Question: I would like to use Pagination to show a table page wise. This works in principle but I would like to add additional controls that are in the same line as the default pagination navigation:
- - - - -
I am able to customize the page above the pagination control with the method setPageFactory() but I am not able to customize the navigation control itself. How to do that? If I add my additional controls above or below the default navigation I waste some space:

Related article:
<URL>
Filed an <URL>
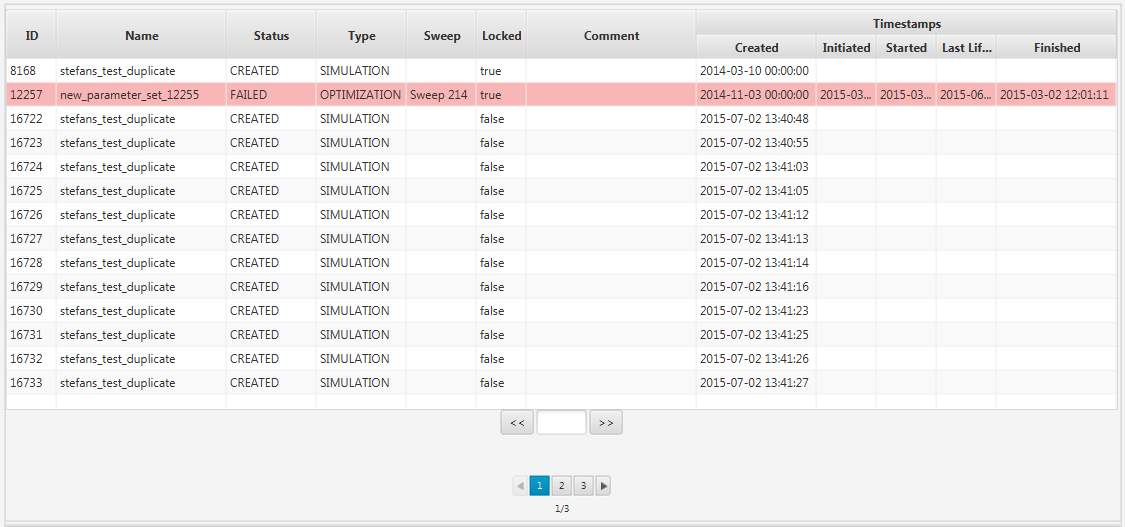
Answer: Custom navigation controls are not supported. While waiting for <URL> public api.
The basic idea is to insert additional nodes into core navigation control, which obviously implies relying on implementation details (dont, dont, dont :-). We do so on-the-fly at instantiation and whenever the next button is inserted again - core clears out all its children quite often during layout and state changes on the pagination. This involves:
- - -
Code example for a custom skin, here simply two button for first/last:
'''
public static class CustomPaginationSkin extends PaginationSkin {
private HBox controlBox;
private Button prev;
private Button next;
private Button first;
private Button last;
private void patchNavigation() {
Pagination pagination = getSkinnable();
Node control = pagination.lookup(".control-box");
if (!(control instanceof HBox))
return;
controlBox = (HBox) control;
prev = (Button) controlBox.getChildren().get(0);
next = (Button) controlBox.getChildren().get(controlBox.getChildren().size() - 1);
first = new Button("A");
first.setOnAction(e -> {
pagination.setCurrentPageIndex(0);
});
first.disableProperty().bind(
pagination.currentPageIndexProperty().isEqualTo(0));
last = new Button("Z");
last.setOnAction(e -> {
pagination.setCurrentPageIndex(pagination.getPageCount());
});
last.disableProperty().bind(
pagination.currentPageIndexProperty().isEqualTo(
pagination.getPageCount() - 1));
ListChangeListener childrenListener = c -> {
while (c.next()) {
// implementation detail: when nextButton is added, the setup is complete
if (c.wasAdded() && !c.wasRemoved() // real addition
&& c.getAddedSize() == 1 // single addition
&& c.getAddedSubList().get(0) == next) {
addCustomNodes();
}
}
};
controlBox.getChildren().addListener(childrenListener);
addCustomNodes();
}
protected void addCustomNodes() {
// guarding against duplicate child exception
// (some weird internals that I don't fully understand...)
if (first.getParent() == controlBox) return;
controlBox.getChildren().add(0, first);
controlBox.getChildren().add(last);
}
/**
* @param pagination
*/
public CustomPaginationSkin(Pagination pagination) {
super(pagination);
patchNavigation();
}
}
'''